Milling tool wear sample.
Tool blade image: 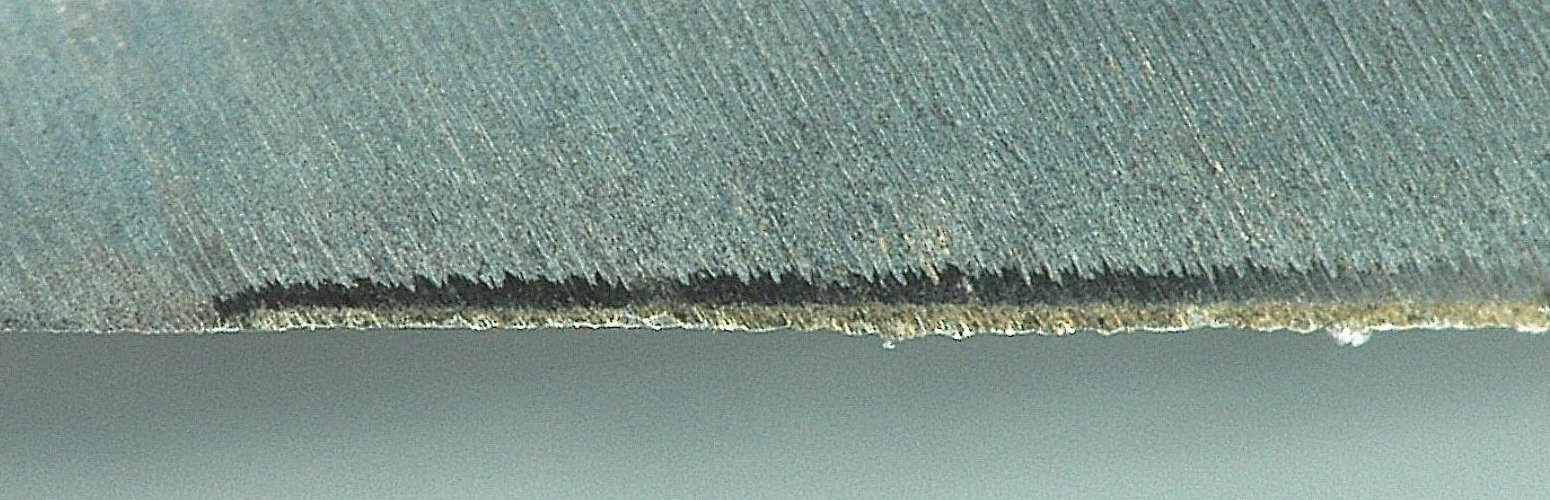
Chip image: 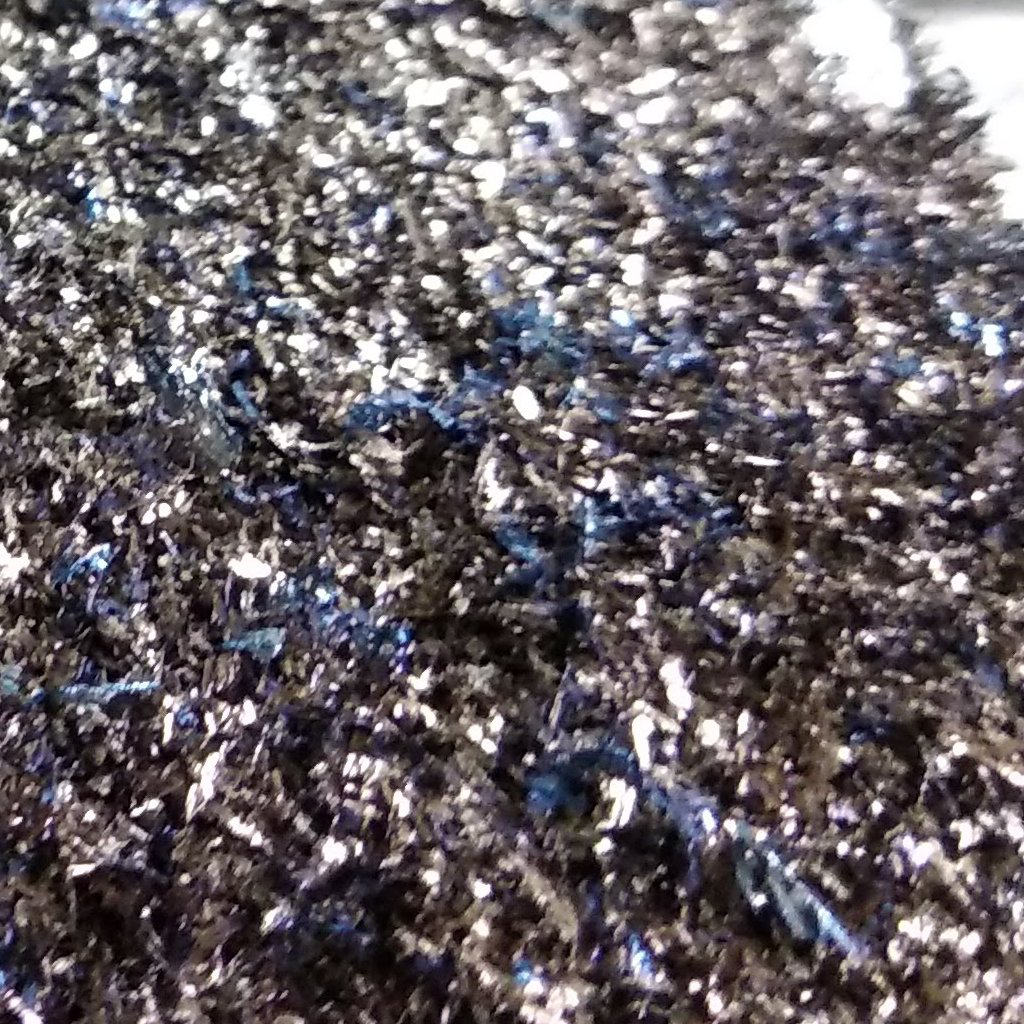
Workpiece image: 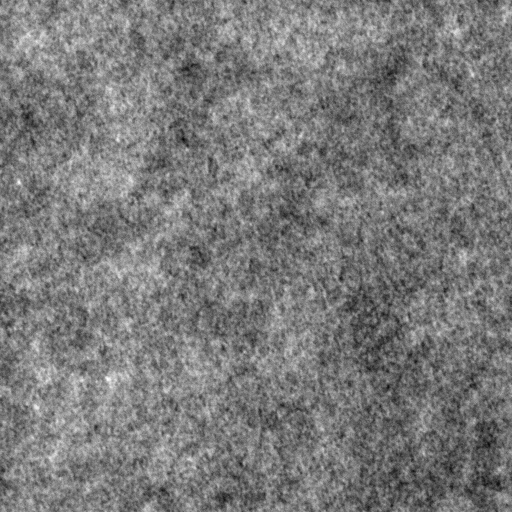
Tool wear state: used
Gaps: 0
Flank wear: 81.45
Overhang: 41.31
Force-signal Mel-spectrograms (X, Y, Z axes): 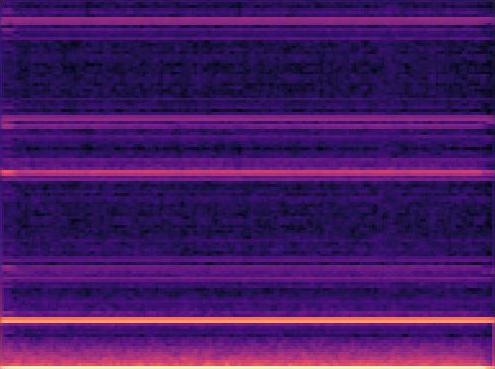 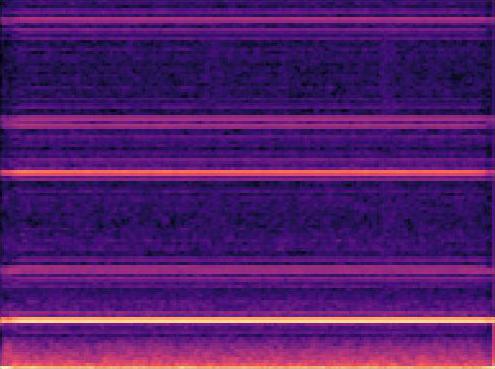 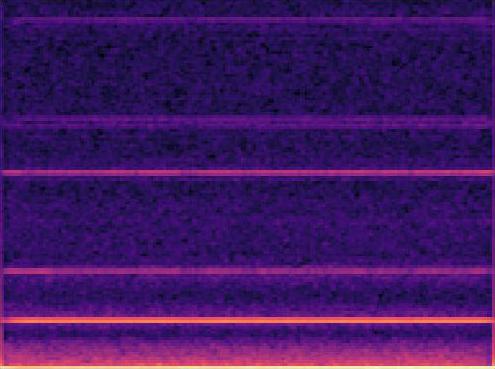
Force-signal scalograms (X, Y, Z axes): 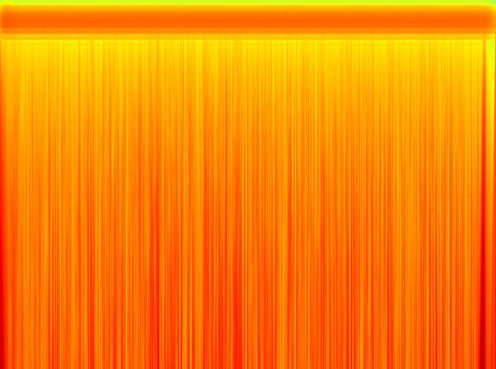 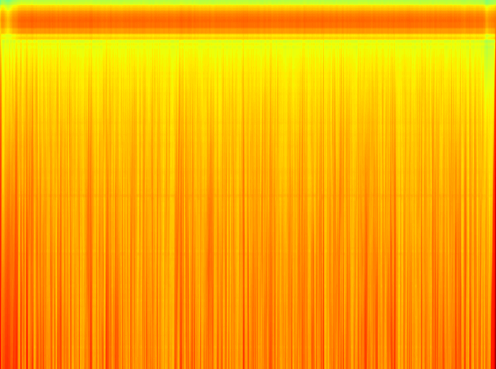 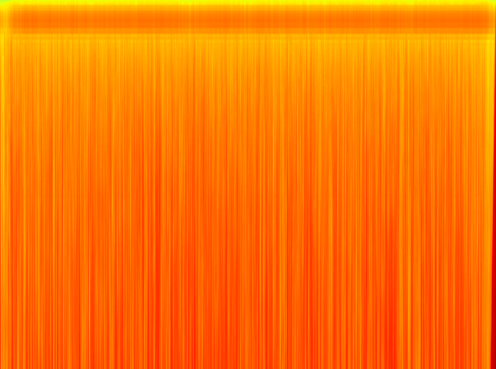
Force phase: accelerated_severe_wear